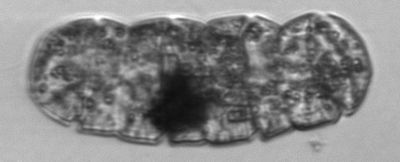
Label: Polykrikos